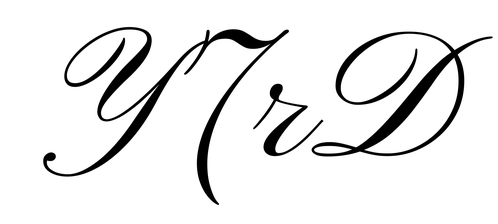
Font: PinyonScript-Regular